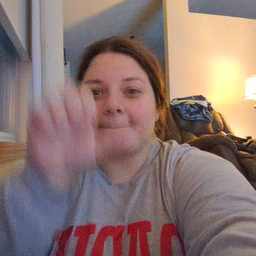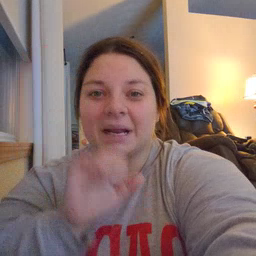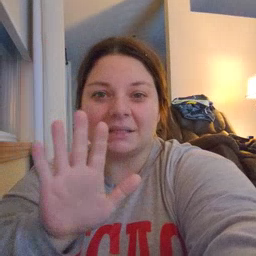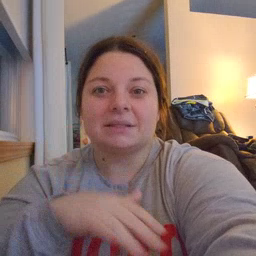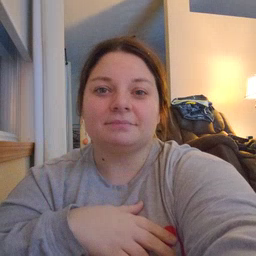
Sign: mitten